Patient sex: M
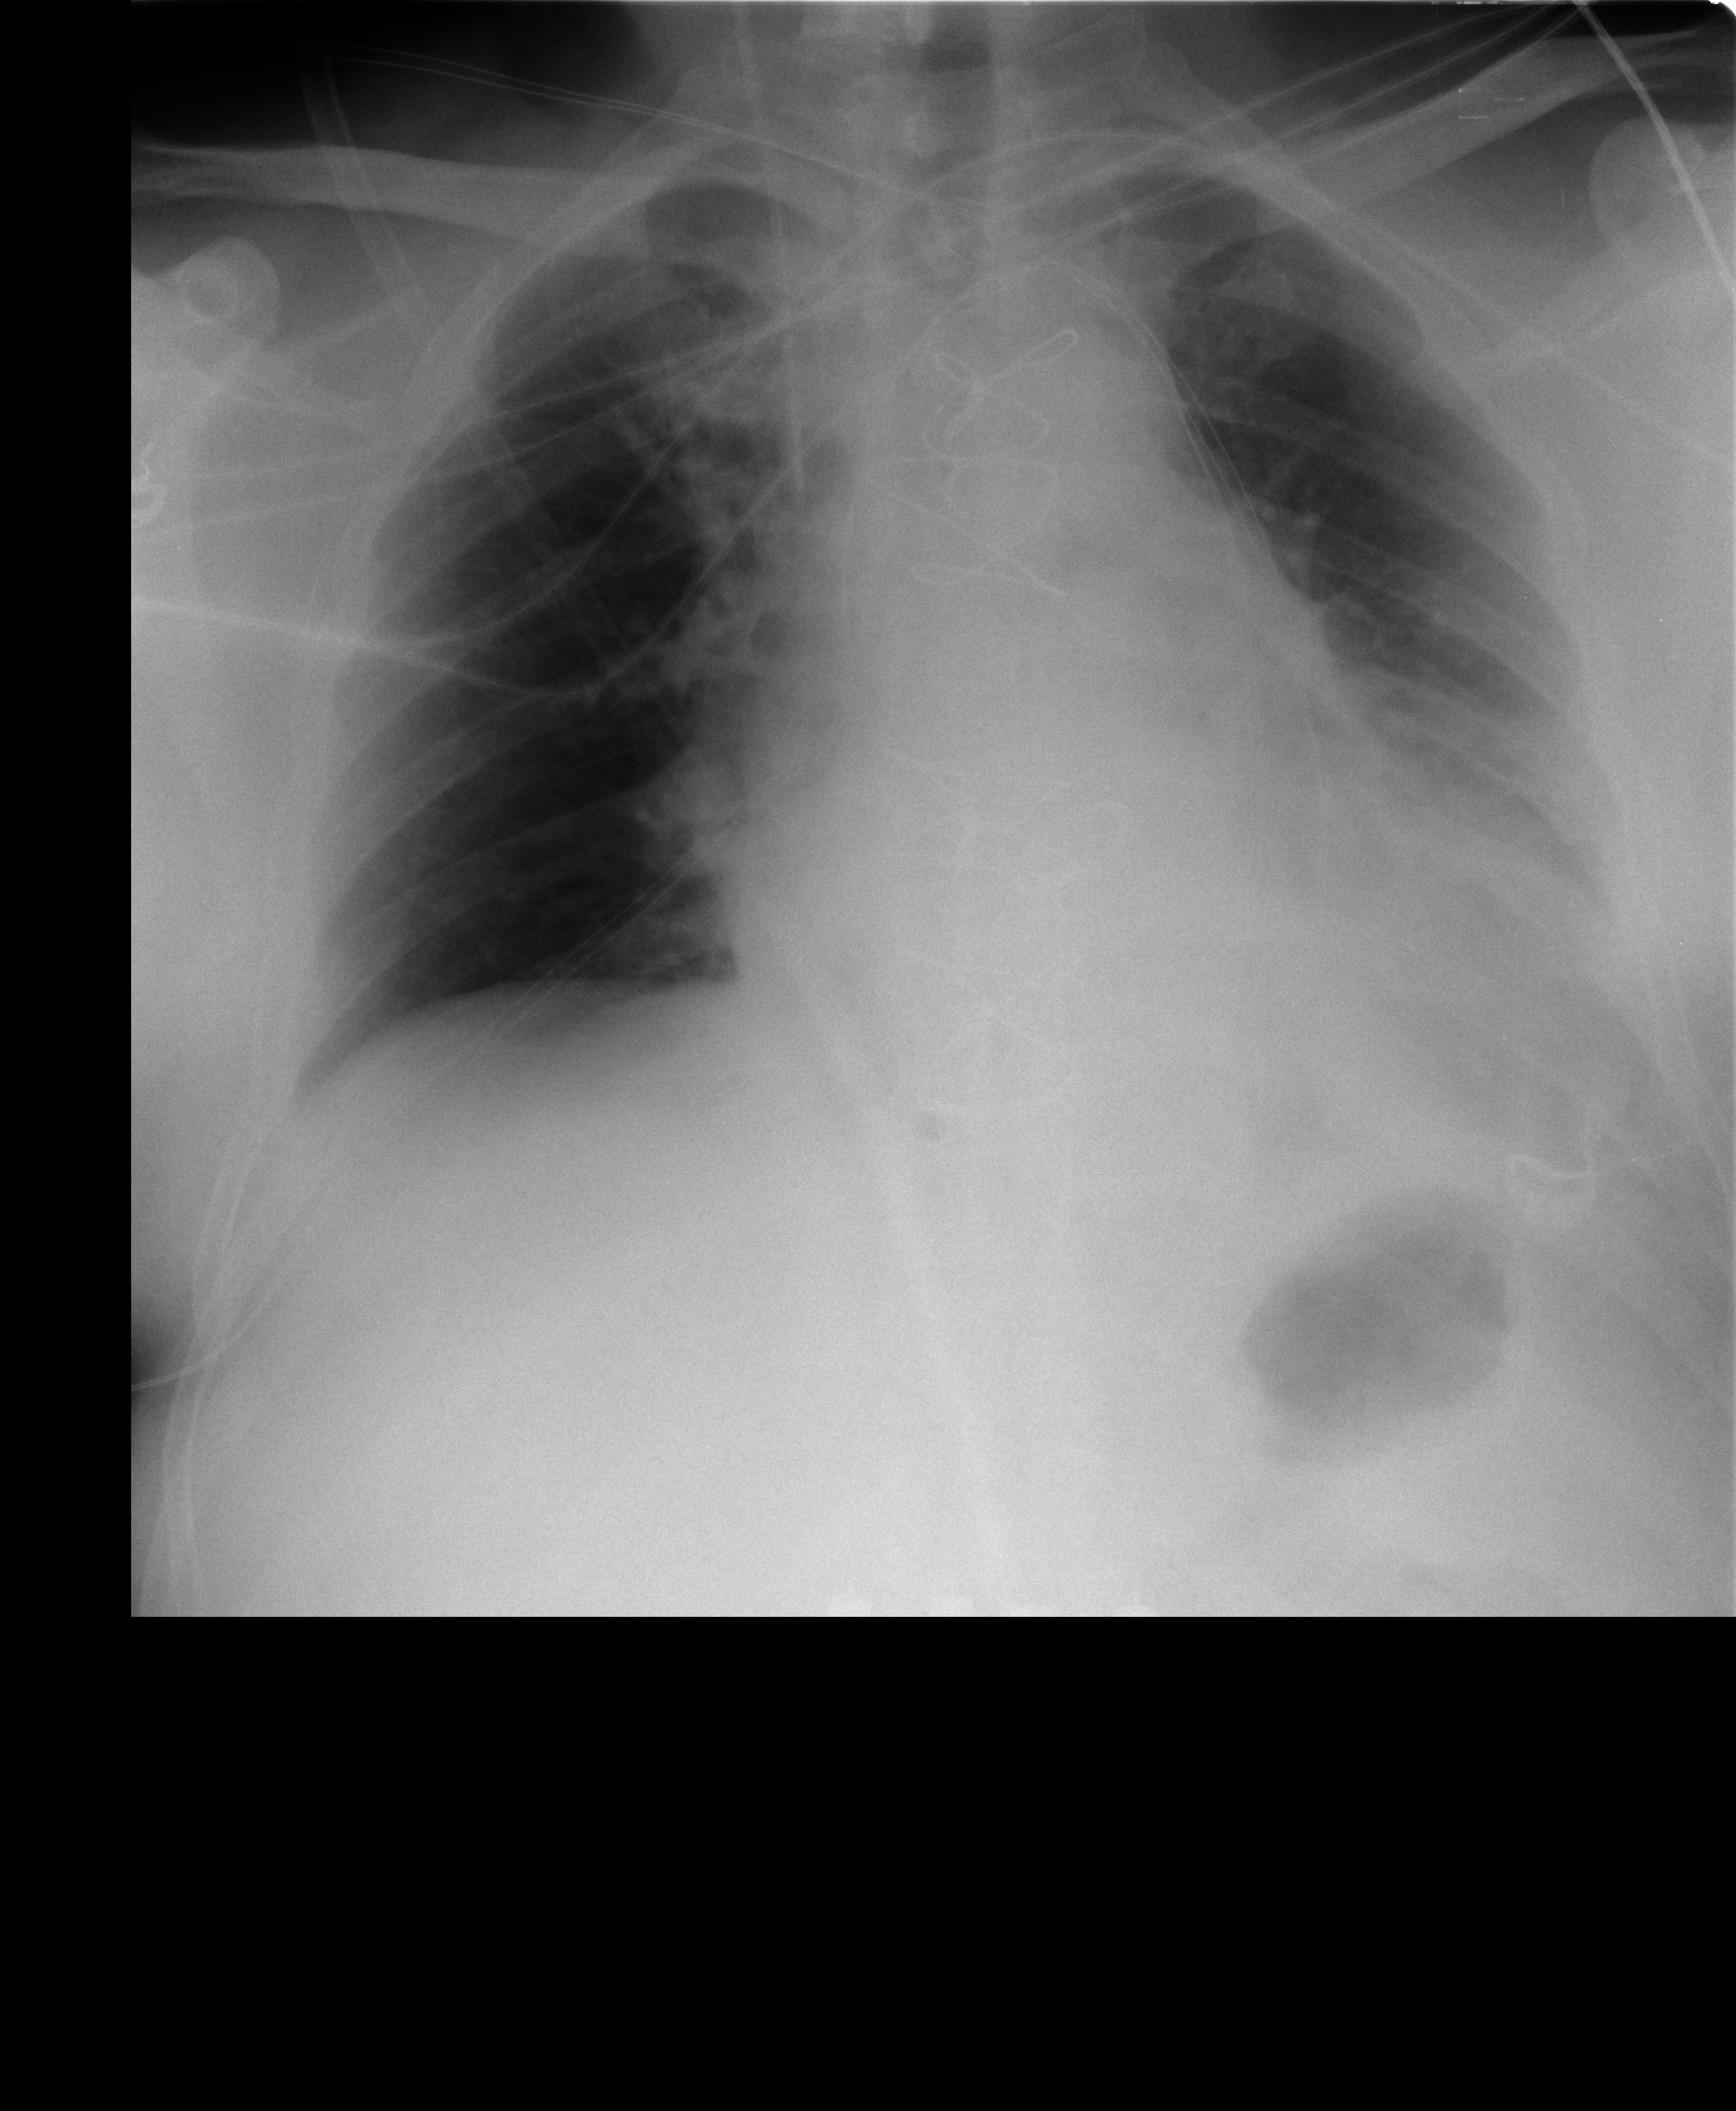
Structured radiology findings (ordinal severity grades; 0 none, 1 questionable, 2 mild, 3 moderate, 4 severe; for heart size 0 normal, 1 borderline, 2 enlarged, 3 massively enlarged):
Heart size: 2
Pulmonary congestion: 2
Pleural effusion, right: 0
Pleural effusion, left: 2
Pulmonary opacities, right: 0
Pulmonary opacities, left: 0
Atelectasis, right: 0
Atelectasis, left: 2